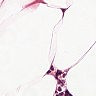
Metastatic tissue present: yes